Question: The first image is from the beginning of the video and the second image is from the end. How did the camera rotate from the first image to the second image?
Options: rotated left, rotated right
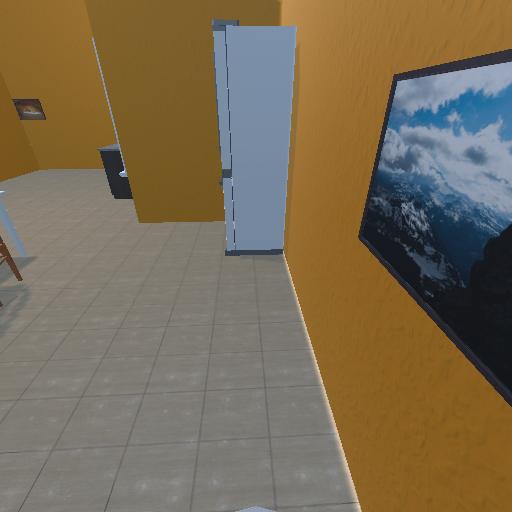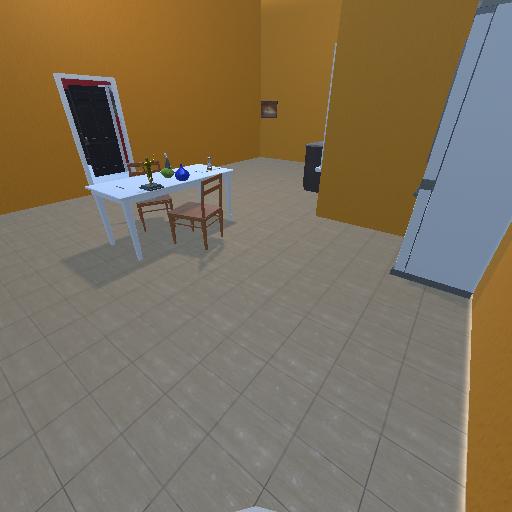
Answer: rotated left